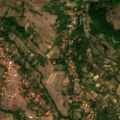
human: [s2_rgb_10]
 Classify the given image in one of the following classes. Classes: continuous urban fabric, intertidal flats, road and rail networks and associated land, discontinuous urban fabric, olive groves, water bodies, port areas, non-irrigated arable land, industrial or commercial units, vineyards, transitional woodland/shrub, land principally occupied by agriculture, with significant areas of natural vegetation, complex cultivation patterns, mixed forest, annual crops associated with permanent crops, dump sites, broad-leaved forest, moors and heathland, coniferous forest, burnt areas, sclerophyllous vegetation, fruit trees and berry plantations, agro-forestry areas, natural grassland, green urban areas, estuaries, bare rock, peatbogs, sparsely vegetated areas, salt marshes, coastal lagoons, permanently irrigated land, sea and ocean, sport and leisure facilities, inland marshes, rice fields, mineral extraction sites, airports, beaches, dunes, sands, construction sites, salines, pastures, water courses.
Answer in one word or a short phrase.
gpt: discontinuous urban fabric, non-irrigated arable land, complex cultivation patterns, land principally occupied by agriculture, with significant areas of natural vegetation, broad-leaved forest, natural grassland, transitional woodland/shrub